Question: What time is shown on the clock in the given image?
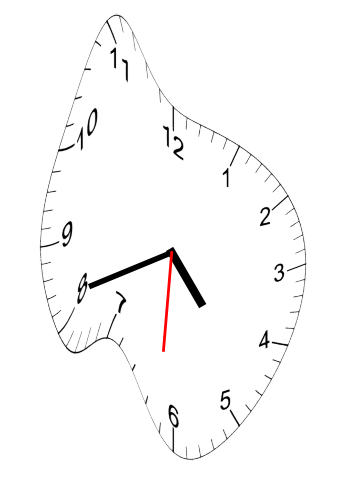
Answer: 04:41:31